Interaction volume radius: 10 \u00c5
Interaction volume height: 20 \u00c5
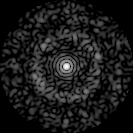
Disorder parameter: 0.8359